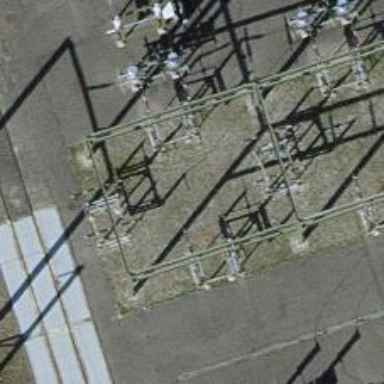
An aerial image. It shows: Bay where power lines run through.